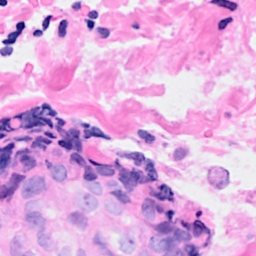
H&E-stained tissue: Breast